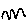
Label: zigzag